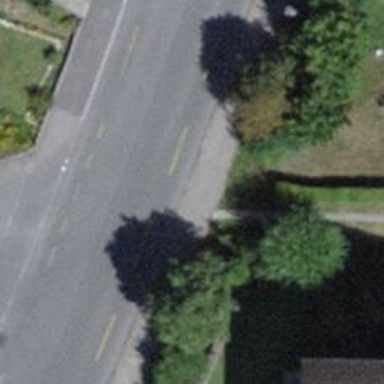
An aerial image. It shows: Asphalt sidewalk.